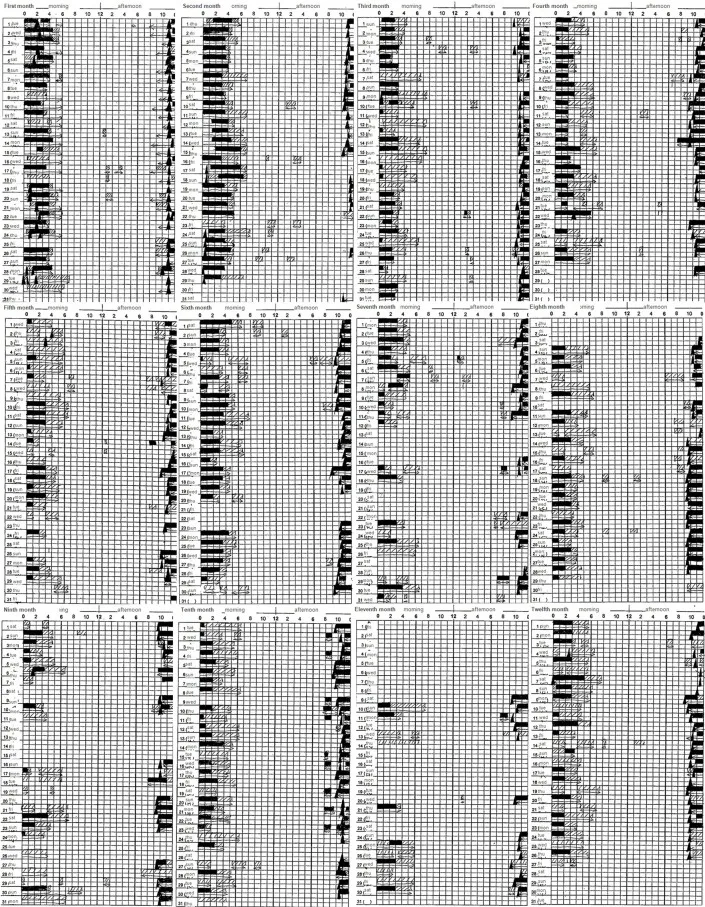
Sleep log:. represents sleep,. represents drowsiness, and. represents taking a sleeping pill. Sleep time, including drowsiness, steadily increased from 5 to 7 h. No sleep phase advance/delay was observed.
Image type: electrography (ekg)